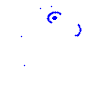
Particle: pion